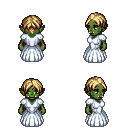
a pixel art fantasy rpg character, female body template, orc, green skin, underdress, red pants, blonde parted hairstyle, four views (front, back, left, right), 2x2 character sprite sheet, small pixel art, hard edges, no anti-aliasing